Question: I need to create a tiled map nxn columns/lines. First,the program asks the user how many tiles he wants, then it creates a tiled map. After, the user clicks on one tile, and the tiles changes color. Then he clicks on anothe tile,and the color changes aswell. After that, the program will find a solution from the selected tile to the other.
FOR now, i created the tiled map with a Graphics2D component, but when i click on the tile,it's the whole graphic that changes color, not only one tile...
Can you please tell me what's wrong? What is the great way of drawing a tiled map ? Thank you !
The maze should look like this:

I still need to enter the code of the walls and finding the solution.
This is the code of my JPanel, where i create the map.
'''
public LabyrintheInteractif (){
addMouseListener(new MouseAdapter() {
@Override
public void mouseClicked(MouseEvent e) {
click=true;
repaint();
xClick=e.getX();
yClick=e.getY();
}
});
tiles=Integer.parseInt(JOptionPane.showInputDialog("How many tiles ?"));
Quadrilage", JOptionPane.YES_NO_OPTION);
setPreferredSize(new Dimension(734, 567));
setVisible(true);
}
@Override
public void paintComponent(Graphics g) {
super.paintComponent(g);
Graphics2D g2d = (Graphics2D) g;
g2d.setColor(Color.white);
rect = new Rectangle2D.Double(0, 0,getWidth(), getWidth());
g2d.fill(rect);
g2d.setColor(Color.black);
for (row = 0; row <tuiles; row++) {
for (column = 0; column < tuiles; column++) {
g2d.setStroke(new BasicStroke(3));
g2d.draw( square=new Rectangle2D.Double(column*100 , row*100,100,100));
}
if(click){
g2d.setColor(Color.green);
g2d.fill(square);
repaint();
}
}
'''
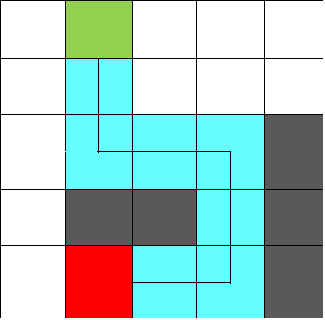
Answer: The problem here is that you are not checking for which tile the user has clicked on. Instead you are just checking to see whether or not he user has clicked at all.
What you need to do is find the 'width' and 'height' of the tiles.
Then you need to check for which tile the user has clicked on in the nested for loop kind of like so.
'''
for (row = 0; row <tuiles; row++) {
for (column= 0; column<tuiles; column++) {
if(clicked){
//check if the click x position is within the bounds of this tile
if(column * tileWidth + tileWidth > xClick && column * tileWidth < xClick){
//check if the click y position is within the bounds of this tile
if(row * tileHeight + tileHeight > yClick && row * tileHeight < yClick){
//mark this tile as being clicked on.
clicked = false;
}
}
}
}
}
'''
Then you will need to store boolean values that will state whether or not a particular tile has been clicked on. That way when you draw the tile you can use something like this:
'''
if(thisTileHasBeenClicked){
//if the tile has been clicked on
g2d.setColor(Color.green);
g2d.fill(square);
}else{
//if the tile has not been clicked on
g2d.setColor(Color.gray);
g2d.fill(square);
}
'''